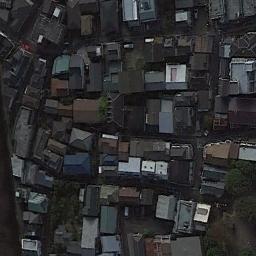
Label: residential